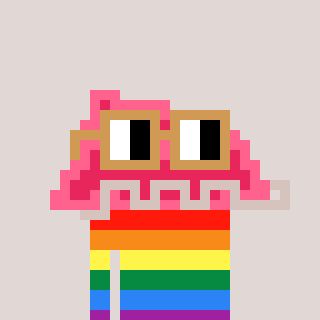
a pixel art character with square brown glasses, a retainer-shaped head and a purple-colored body on a warm background